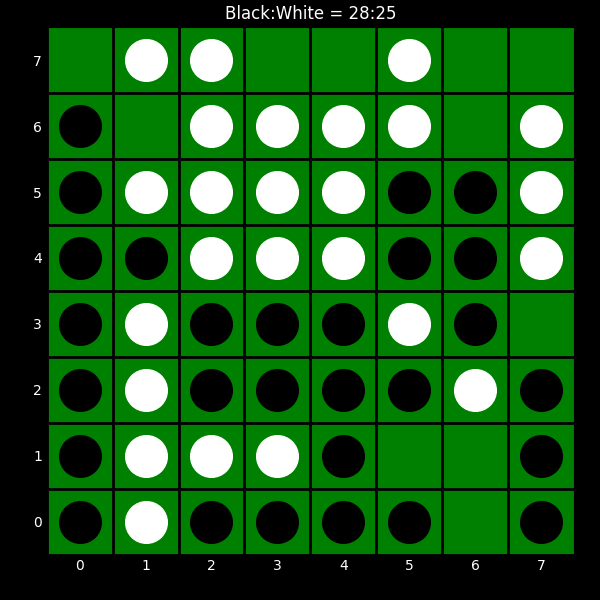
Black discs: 28
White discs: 25